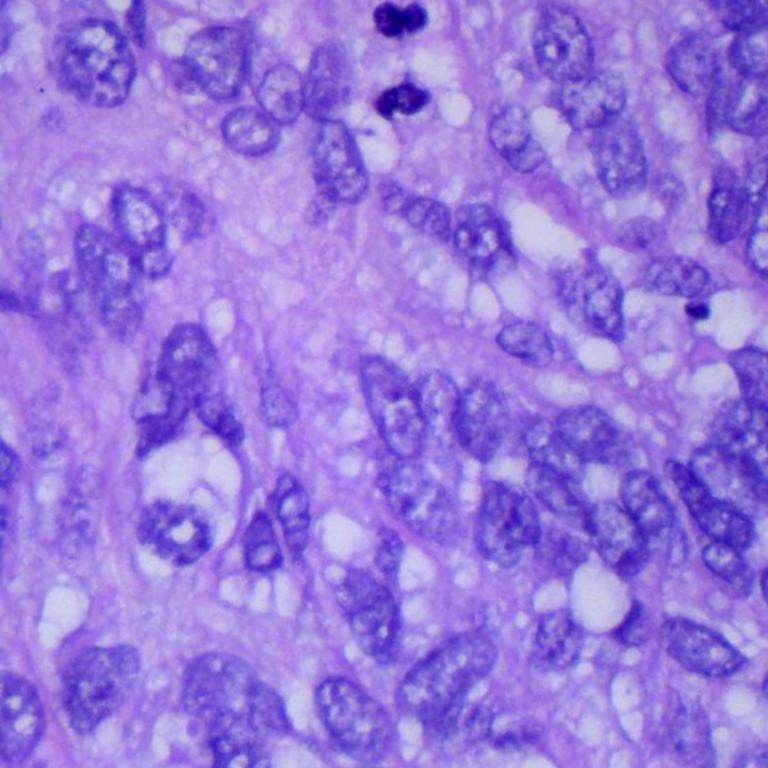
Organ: lung
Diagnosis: squamous carcinomas